Question: So, I have a Polymer project that is saving to Firebase. My data looks like this:

What I'm trying to do is loop through the 'teams' property in the data. Considering Polymer only loops through Arrays right now, this is proving to be pretty challenging (since Firebase preferably returns data as objects). So far, I can loop through the 'keys' and get the 'teams', but can't get into the 'teams' to loop through it. Here is my code:
'''
<template repeat="{{key in keys}}">
<div class="tile">
<paper-shadow z="2" class="card" animated>
<div id="header" class="header"></div>
<div class="content">
<p>{{data[key]}}</p>
<span>{{team.club}}</span>
</div>
<footer horizontal layout>
<paper-button id="teamview" on-tap="{{viewTeam}}" flex>VIEW</paper-button>
<span flex></span>
<paper-button id="teamDelete" on-tap="{{deleteTeam}}">DELETE</paper-button>
<paper-button id="teamEdit" on-tap="{{editTeam}}">EDIT</paper-button>
</footer>
</paper-shadow>
</div>
</template>
'''
I feel like I've tried almost every scenerio. Every time I try and loop one more level with 'repeat="{{team in key}}"' it breaks. Seeing if maybe some one else has a better perspective on this? Thanks in advance!
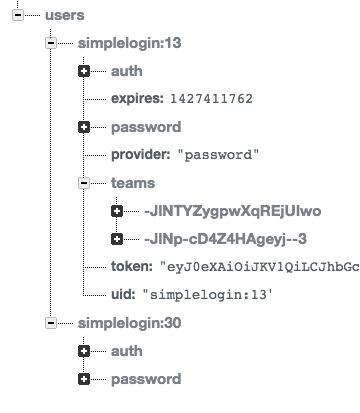
Answer: So, the way I found out needs more in-depth explaining regarding Polymer and Firebase. First off, when you enter your 'location' attribute in the 'firebase-element', whenever you are sourcing your 'data' and 'keys', it is specifically with location - not your data as a whole.
Therefore, the problem I was having was rooted in my 'location' attribute. Once I changed my location to specify the exact nested level I wanted to 'push' and source data from - all was well. The end code looked like this:
'''
<firebase-element id="fbase"
location="https://volleyball-app.firebaseio.com/{{user.uid}}/userTeams"
data="{{userTeams}}" keys="{{keys}}" dataReady="{{userReady}}">
</firebase-element>
<template repeat="{{key in keys}}">
<div class="content">
<p>{{userTeams[key]['team']}}</p>
<span>{{userTeams[key]['club']}}</span>
</div>
</template>
'''
What this is doing is repeating through all the 'keys' in the '<firebase-element id="fbase" location="https://volleyball-app.firebaseio.com/{{user.uid}}/userTeams' location (nothing more). From there I'm grabbing the 'team' property in each key.